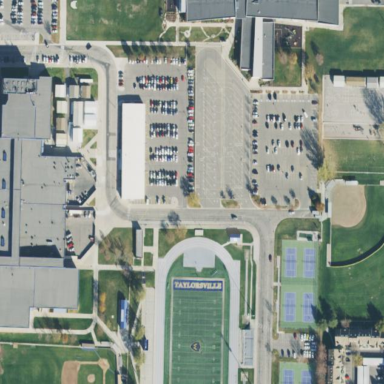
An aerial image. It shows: School.